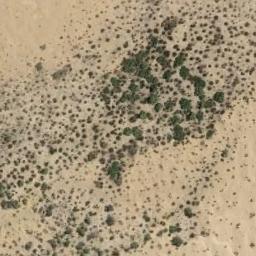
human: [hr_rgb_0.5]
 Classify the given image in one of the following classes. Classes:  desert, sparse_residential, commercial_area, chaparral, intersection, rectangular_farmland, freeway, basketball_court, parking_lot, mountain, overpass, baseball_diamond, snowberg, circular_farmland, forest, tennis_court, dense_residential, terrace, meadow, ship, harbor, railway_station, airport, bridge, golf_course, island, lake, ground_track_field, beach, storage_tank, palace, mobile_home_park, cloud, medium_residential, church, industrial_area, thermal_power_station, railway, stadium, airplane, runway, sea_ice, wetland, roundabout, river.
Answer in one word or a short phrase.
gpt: chaparral